You are looking at the envelope spectrum of a bearing's vibration signal. The marked vertical lines are the theoretical fault frequencies for the outer race, inner race, rolling elements, and cage. What is the most likely bearing condition (normal, inner_race, outer_race, ball)?
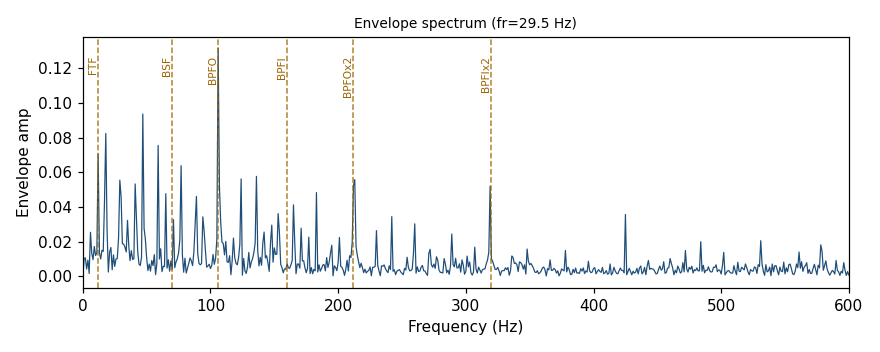
Answer: outer_race